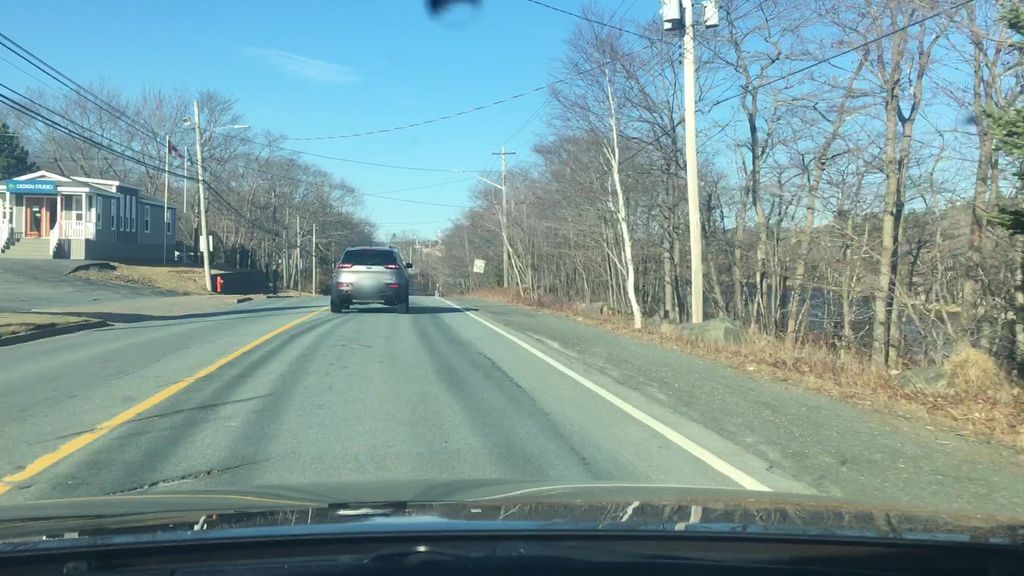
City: halifax